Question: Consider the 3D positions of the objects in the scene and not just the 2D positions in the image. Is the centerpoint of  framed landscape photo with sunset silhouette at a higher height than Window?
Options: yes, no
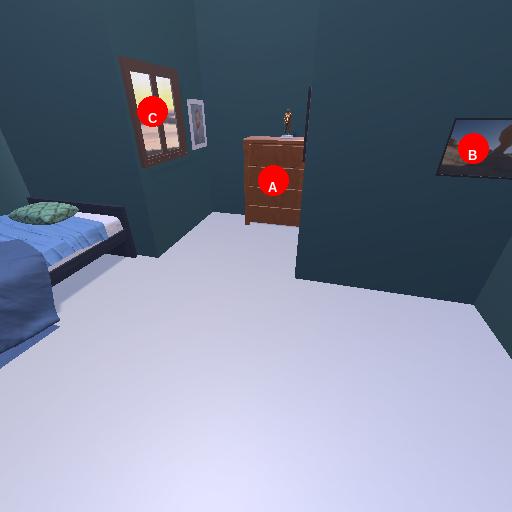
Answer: yes